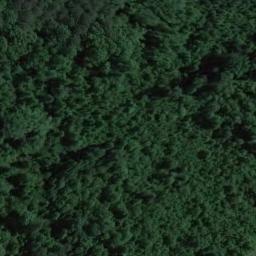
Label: forest